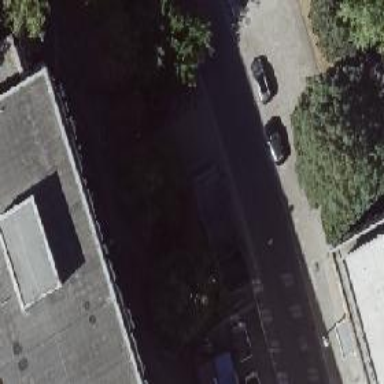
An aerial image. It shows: Subway entrance.